高二 · 度量几何学
8. 不等式组 $\left\{\begin{array}{l}x+y-2 \geq 0 \\ x+2 y-4 \leq 0 \text { 表示的平面区域的面积为 } \\ x+3 y-2 \geq 0\end{array}\right.$
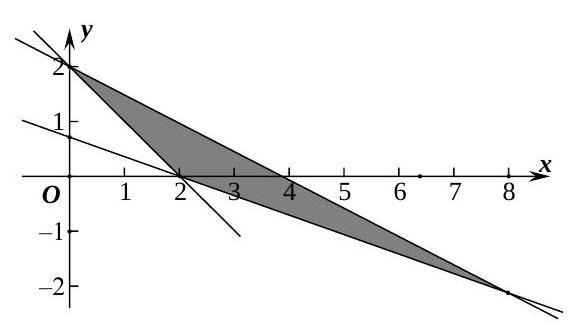
答案: 4
解析: 如图阴影部分, 可知 $S_{\triangle A B C}=\frac{1}{2} \times 2 \times(2+2)=4$